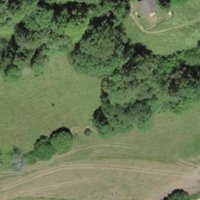
EUNIS habitat code: 52
Species observed at this site:
Cephalanthera rubra